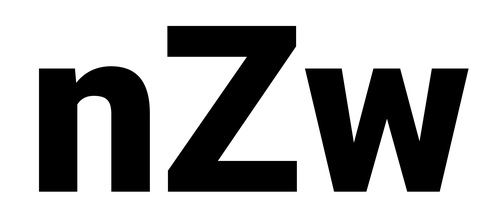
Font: Roboto_Black